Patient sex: M
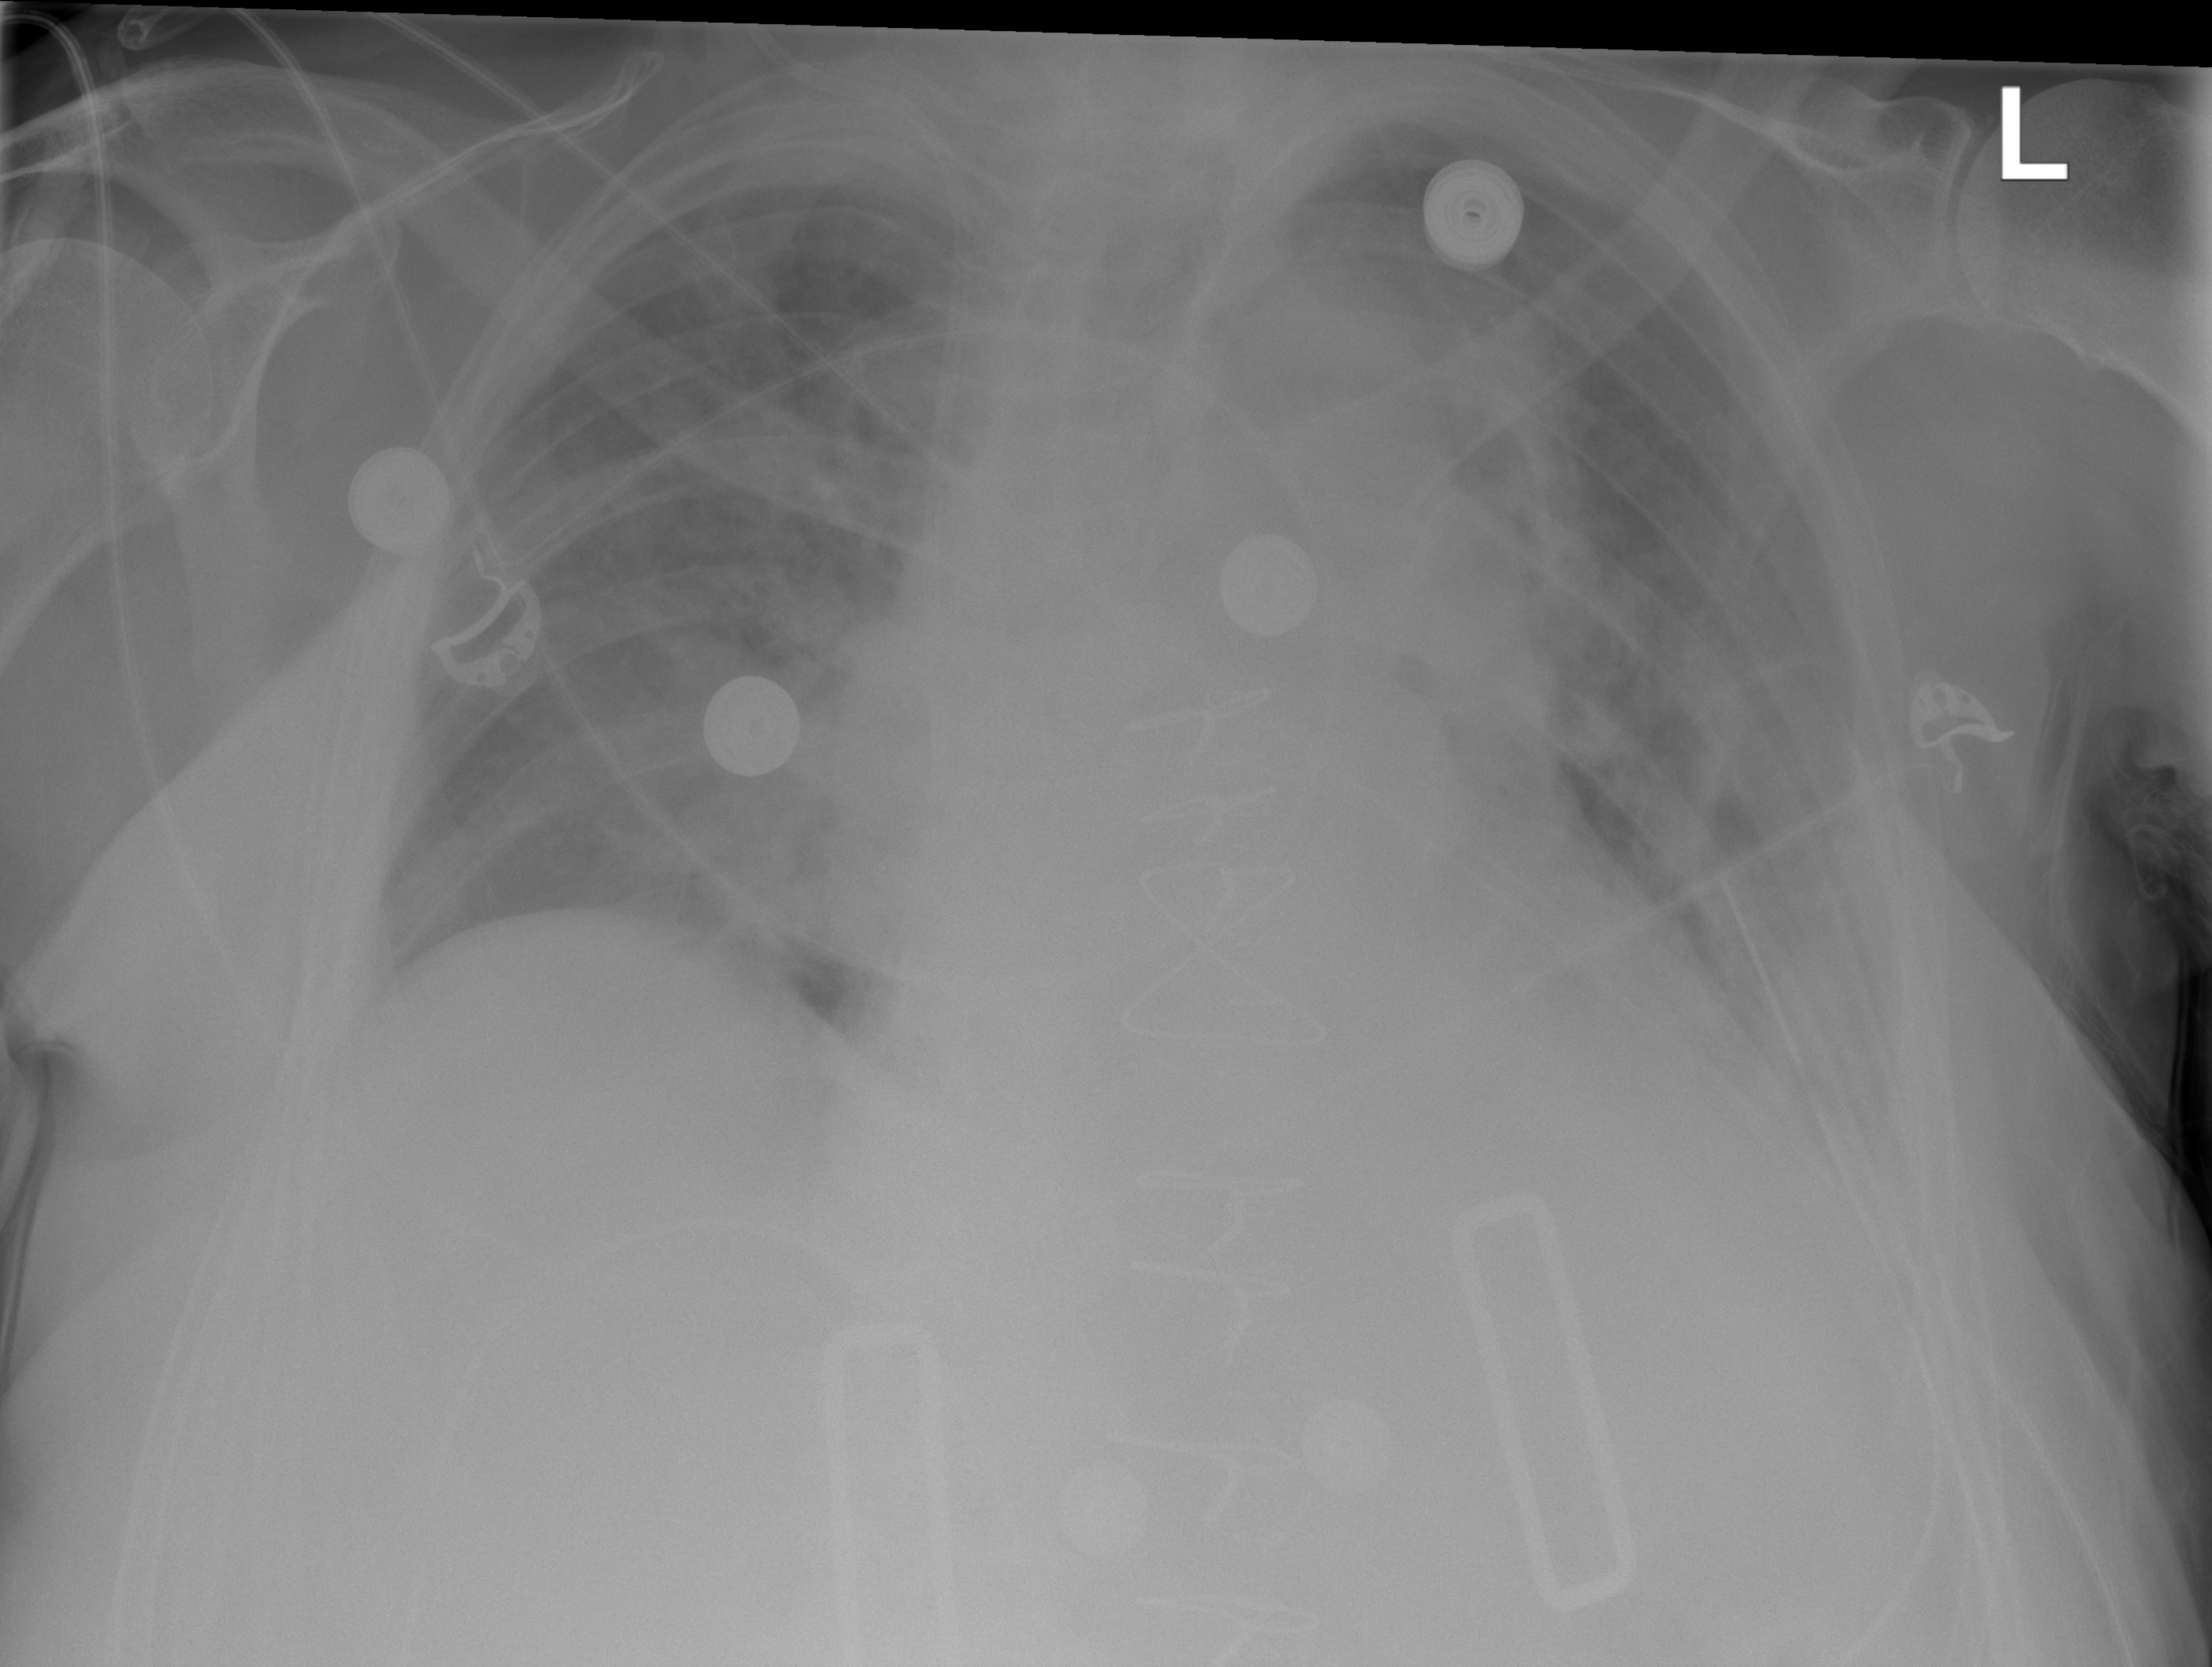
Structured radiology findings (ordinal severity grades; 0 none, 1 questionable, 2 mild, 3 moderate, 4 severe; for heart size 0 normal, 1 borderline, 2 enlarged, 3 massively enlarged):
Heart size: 2
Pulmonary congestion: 2
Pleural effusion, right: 0
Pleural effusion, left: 2
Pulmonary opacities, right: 2
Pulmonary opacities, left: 2
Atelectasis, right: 0
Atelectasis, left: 2